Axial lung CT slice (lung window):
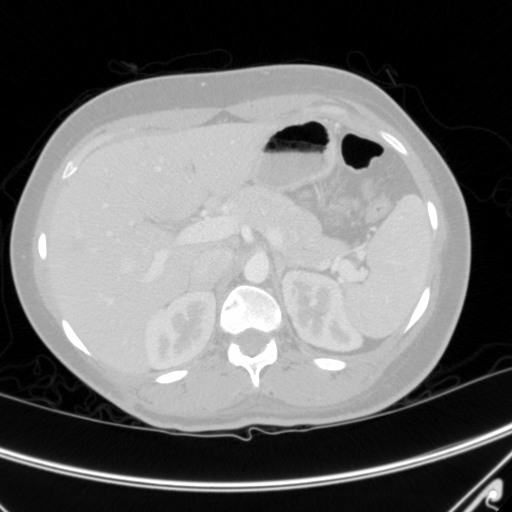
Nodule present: no